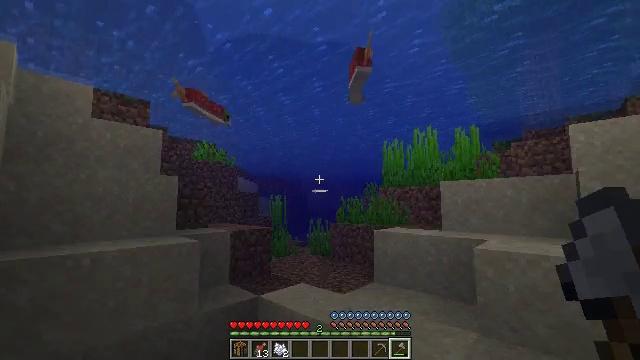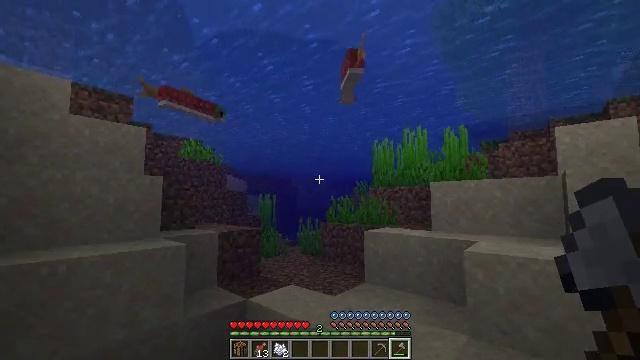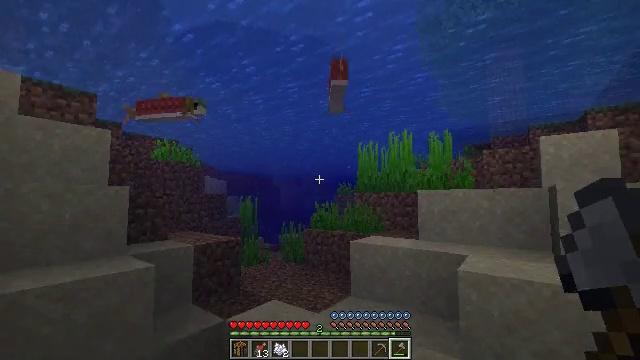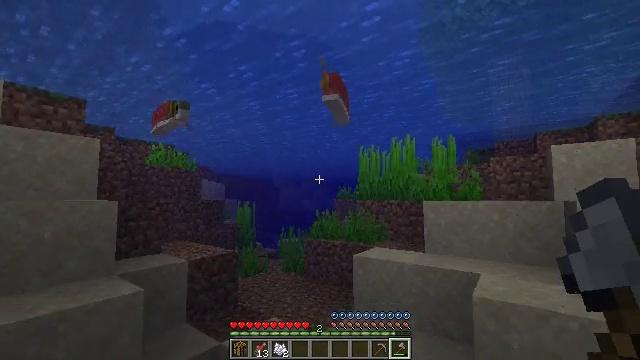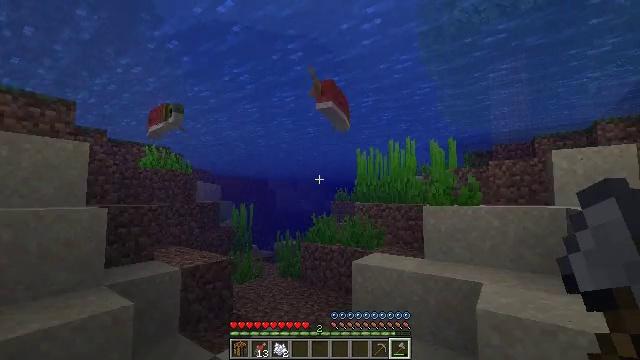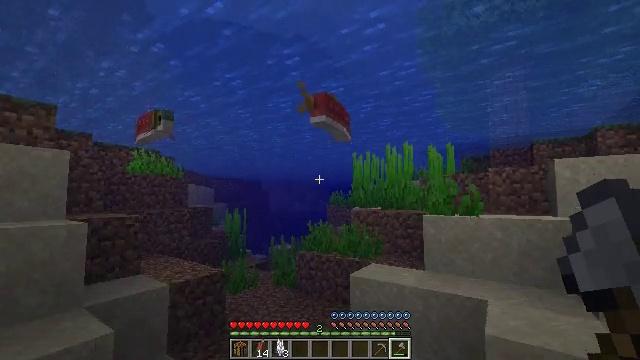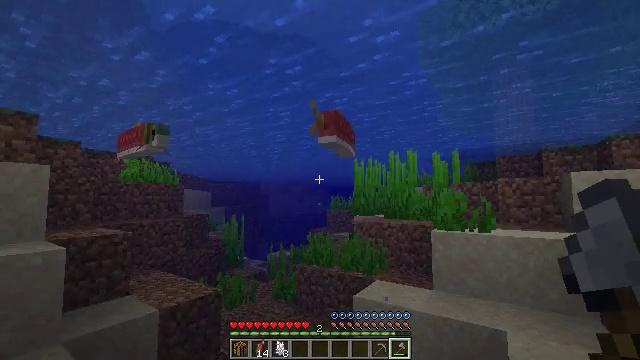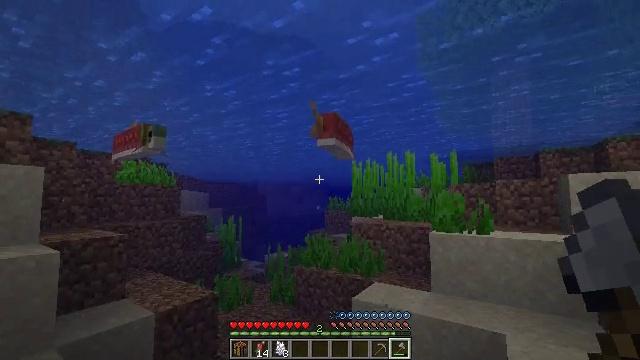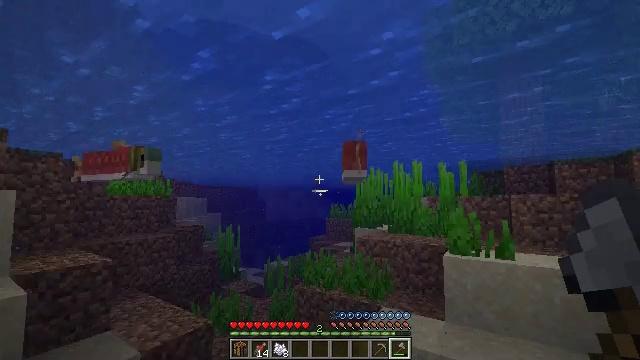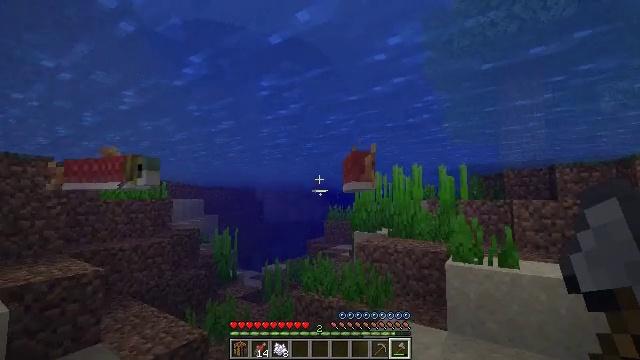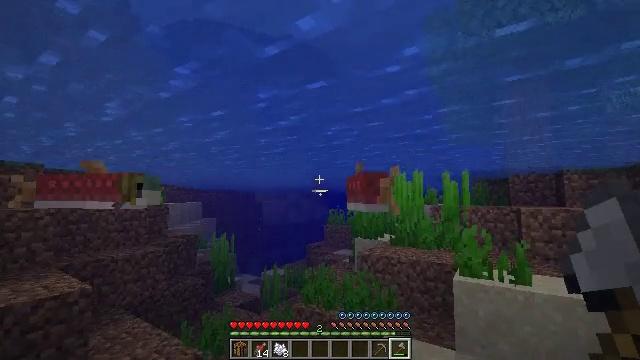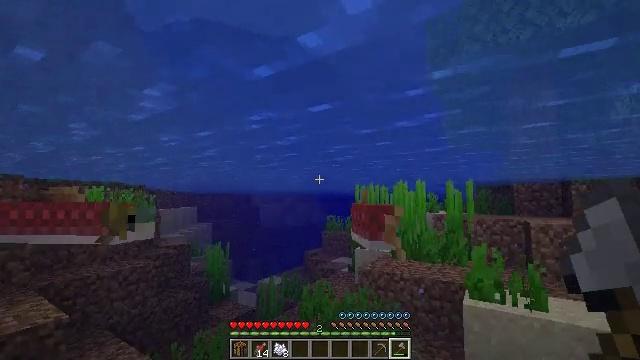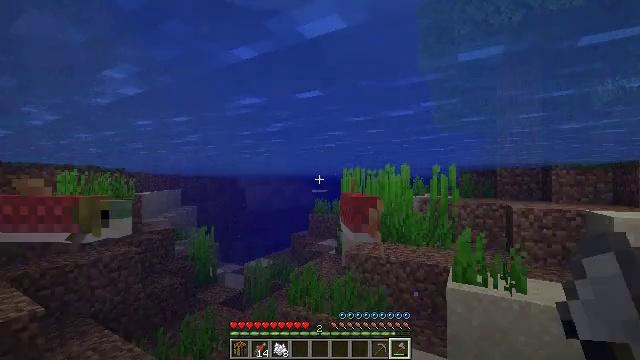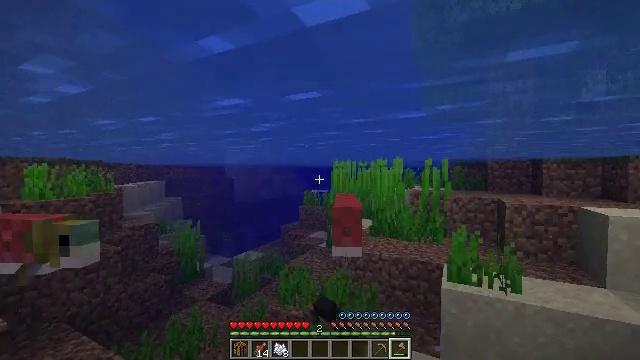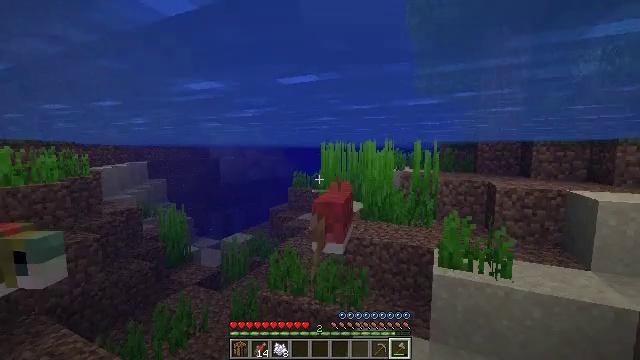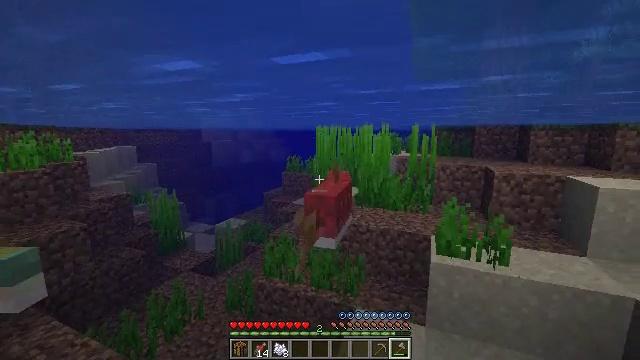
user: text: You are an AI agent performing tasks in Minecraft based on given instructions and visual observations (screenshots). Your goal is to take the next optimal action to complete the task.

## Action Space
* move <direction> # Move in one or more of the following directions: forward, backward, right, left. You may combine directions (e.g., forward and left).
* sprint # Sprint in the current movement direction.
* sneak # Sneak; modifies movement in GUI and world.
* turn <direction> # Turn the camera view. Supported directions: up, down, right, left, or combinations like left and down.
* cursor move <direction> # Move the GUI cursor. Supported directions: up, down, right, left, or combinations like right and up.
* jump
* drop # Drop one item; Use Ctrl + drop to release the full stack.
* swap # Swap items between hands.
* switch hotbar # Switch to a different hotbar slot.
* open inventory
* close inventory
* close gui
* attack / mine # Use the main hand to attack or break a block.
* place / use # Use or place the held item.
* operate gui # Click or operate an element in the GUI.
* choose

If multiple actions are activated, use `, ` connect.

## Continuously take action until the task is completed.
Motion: motion action
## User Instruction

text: Hunt a salmon.
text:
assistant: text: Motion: move forward, sprint, turn right, jump
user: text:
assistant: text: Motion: move forward, sprint, turn right, jump
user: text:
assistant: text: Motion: move forward, sprint, jump
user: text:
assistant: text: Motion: move forward, sprint, jump
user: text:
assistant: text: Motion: move forward, sprint, turn right, jump
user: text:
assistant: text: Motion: move forward, sprint, jump
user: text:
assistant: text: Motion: move forward, sprint, jump
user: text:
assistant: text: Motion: move forward, sprint, jump
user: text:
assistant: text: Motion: move forward, sprint, jump
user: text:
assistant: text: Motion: move forward, sprint, jump
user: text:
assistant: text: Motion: move forward, sprint, jump
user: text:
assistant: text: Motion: move forward, sprint, turn right and down, attack / mine
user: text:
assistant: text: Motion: move forward, sprint, turn right and down, attack / mine
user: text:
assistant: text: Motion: move forward, sprint, turn right and down, attack / mine
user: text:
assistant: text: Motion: move forward, sprint, turn right and down
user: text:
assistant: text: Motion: move forward, sprint, turn down
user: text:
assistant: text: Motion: move forward, sprint, turn down
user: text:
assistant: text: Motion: move forward, sprint
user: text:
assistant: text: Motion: move forward, sprint
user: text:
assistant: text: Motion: move forward, sprint, turn down
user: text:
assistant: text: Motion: move forward, sprint, turn down
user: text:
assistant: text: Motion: move forward, sprint, turn right and down
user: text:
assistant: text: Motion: move forward, sprint, turn right and down, attack / mine
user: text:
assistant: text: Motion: move forward, sprint, turn right, attack / mine
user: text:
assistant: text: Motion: move forward, sprint, turn up, attack / mine
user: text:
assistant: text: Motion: move forward, sprint
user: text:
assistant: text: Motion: move forward, sprint
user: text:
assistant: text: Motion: move forward, sprint, turn up
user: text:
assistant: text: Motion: move forward, sprint, turn left and up, jump
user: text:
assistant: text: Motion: move forward, sprint, turn up, jump